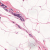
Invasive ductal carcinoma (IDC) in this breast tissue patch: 0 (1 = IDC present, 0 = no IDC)